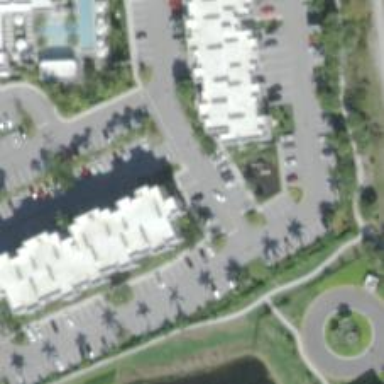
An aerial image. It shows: Parking space is available.